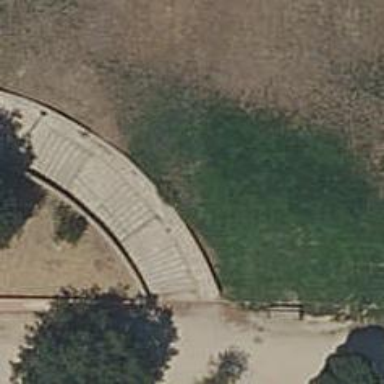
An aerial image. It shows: Steps made of paving stones.